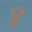
Label: 8